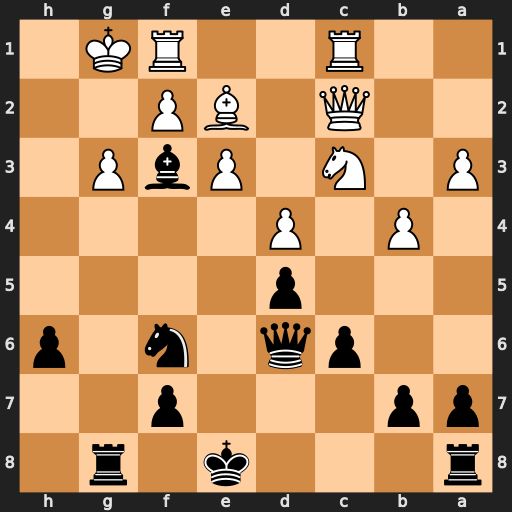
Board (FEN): r3k1r1/pp3p2/2pq1n1p/3p4/1P1P4/P1N1PbP1/2Q1BP2/2R2RK1
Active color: b
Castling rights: q
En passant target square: -
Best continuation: Rxg3+ fxg3 Qxg3#